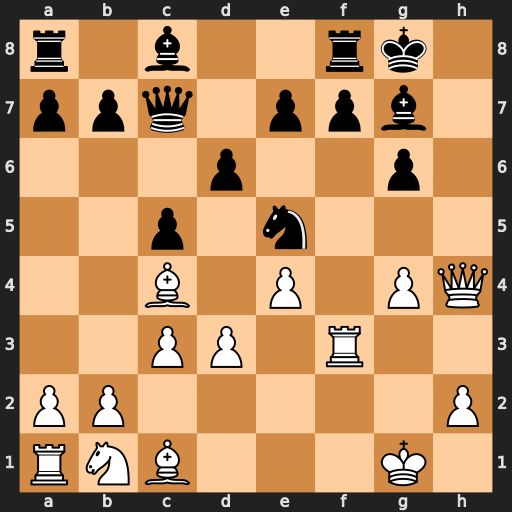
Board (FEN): r1b2rk1/ppq1ppb1/3p2p1/2p1n3/2B1P1PQ/2PP1R2/PP5P/RNB3K1
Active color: w
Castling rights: -
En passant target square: -
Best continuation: Rh3 Nf3+ Rxf3